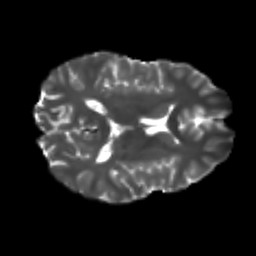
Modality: T2w
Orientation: axial
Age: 21
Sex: male
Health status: healthy
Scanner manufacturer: philips
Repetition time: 7.477 s
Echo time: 0.08753 s